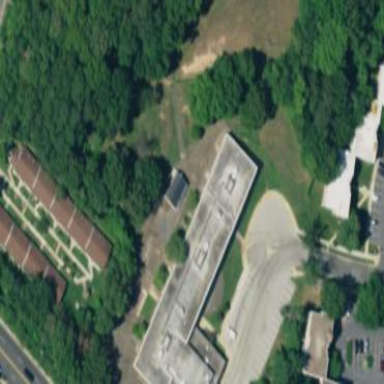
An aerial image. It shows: School building.